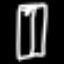
Label: pants